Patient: sex F, age 46
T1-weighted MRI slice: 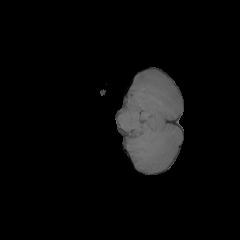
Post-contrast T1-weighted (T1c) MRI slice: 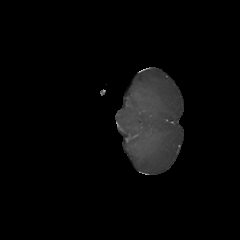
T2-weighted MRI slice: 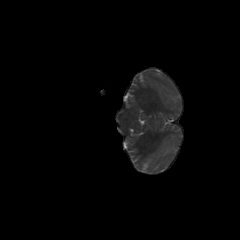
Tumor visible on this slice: no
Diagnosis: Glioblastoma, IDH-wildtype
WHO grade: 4